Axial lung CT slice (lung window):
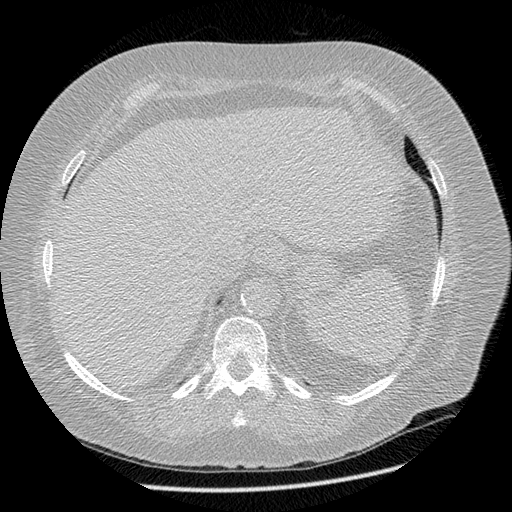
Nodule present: no